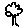
Label: tree